Interaction volume radius: 10 \u00c5
Interaction volume height: 20 \u00c5
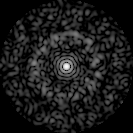
Disorder parameter: 0.8287